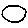
Label: circle